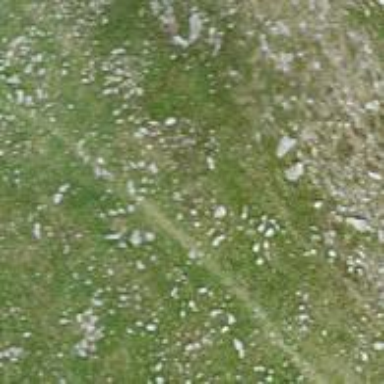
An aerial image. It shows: Ground path.